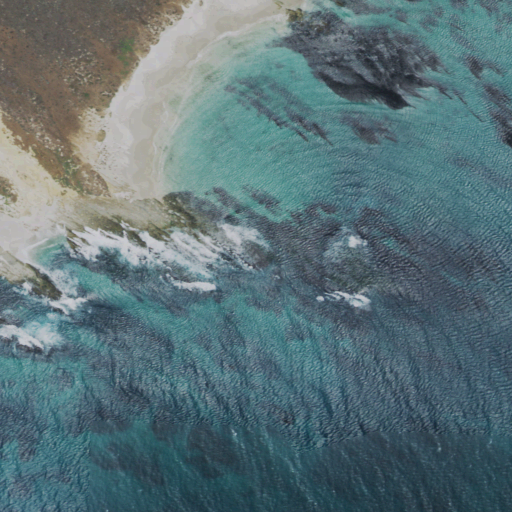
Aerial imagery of cape in California named Crook Point containing open water, shrub, grassland, and barren land